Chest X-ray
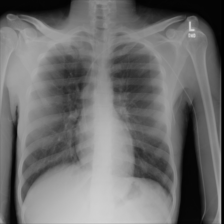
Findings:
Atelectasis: negative
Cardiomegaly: negative
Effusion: negative
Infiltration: negative
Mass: negative
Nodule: negative
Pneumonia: negative
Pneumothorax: negative
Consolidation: negative
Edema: negative
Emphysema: negative
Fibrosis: negative
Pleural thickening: negative
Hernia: negative